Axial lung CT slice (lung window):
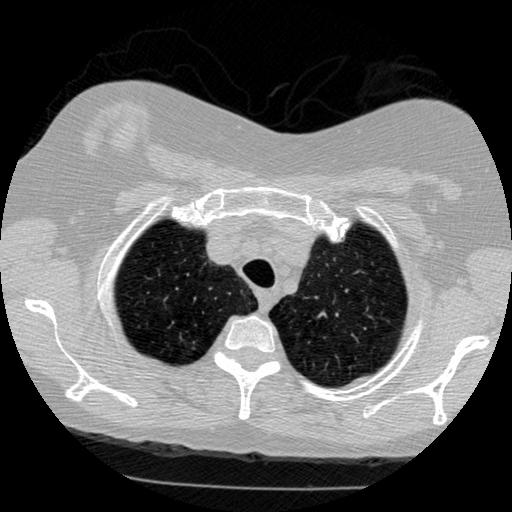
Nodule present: no